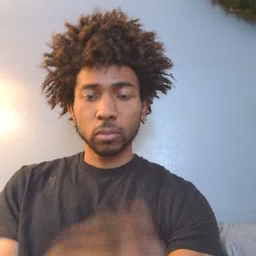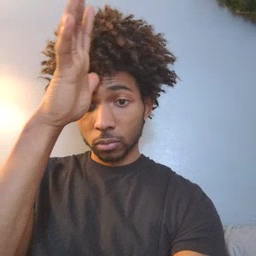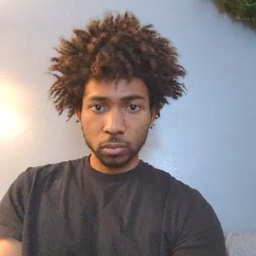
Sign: dad